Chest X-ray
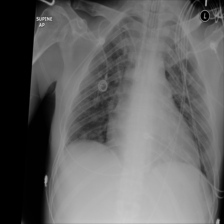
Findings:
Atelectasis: negative
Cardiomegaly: negative
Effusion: negative
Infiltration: negative
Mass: negative
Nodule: positive
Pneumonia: negative
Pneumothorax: negative
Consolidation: negative
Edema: negative
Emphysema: negative
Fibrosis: negative
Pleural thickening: negative
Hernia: negative